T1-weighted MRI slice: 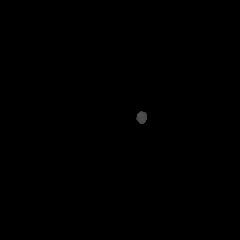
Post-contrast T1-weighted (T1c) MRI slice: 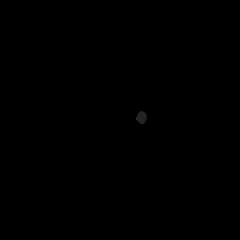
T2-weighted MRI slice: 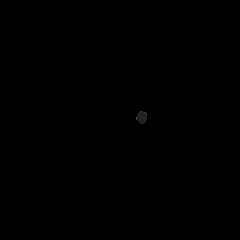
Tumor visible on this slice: no